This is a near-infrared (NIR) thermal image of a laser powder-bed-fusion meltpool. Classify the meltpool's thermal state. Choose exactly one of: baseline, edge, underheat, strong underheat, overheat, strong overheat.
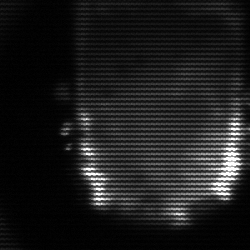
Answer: baseline